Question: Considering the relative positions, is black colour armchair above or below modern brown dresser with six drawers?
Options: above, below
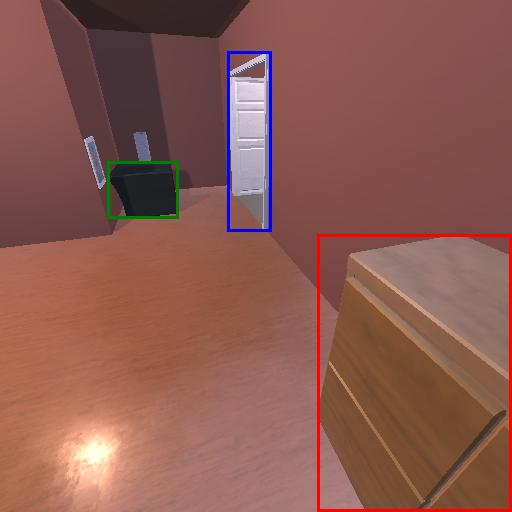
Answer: above